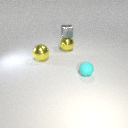
small cyan rubber sphere in front of large yellow metal sphere